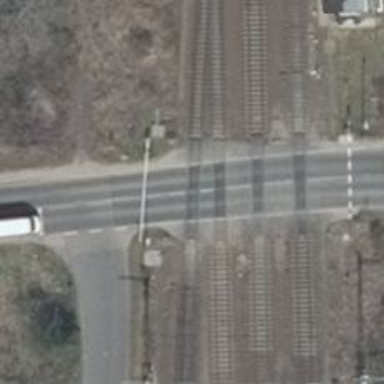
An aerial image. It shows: Full barrier level crossing along the railway.